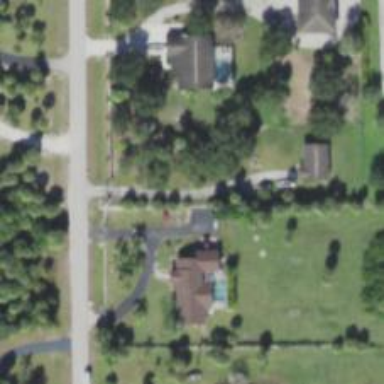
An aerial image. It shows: Driveway leading to service road.